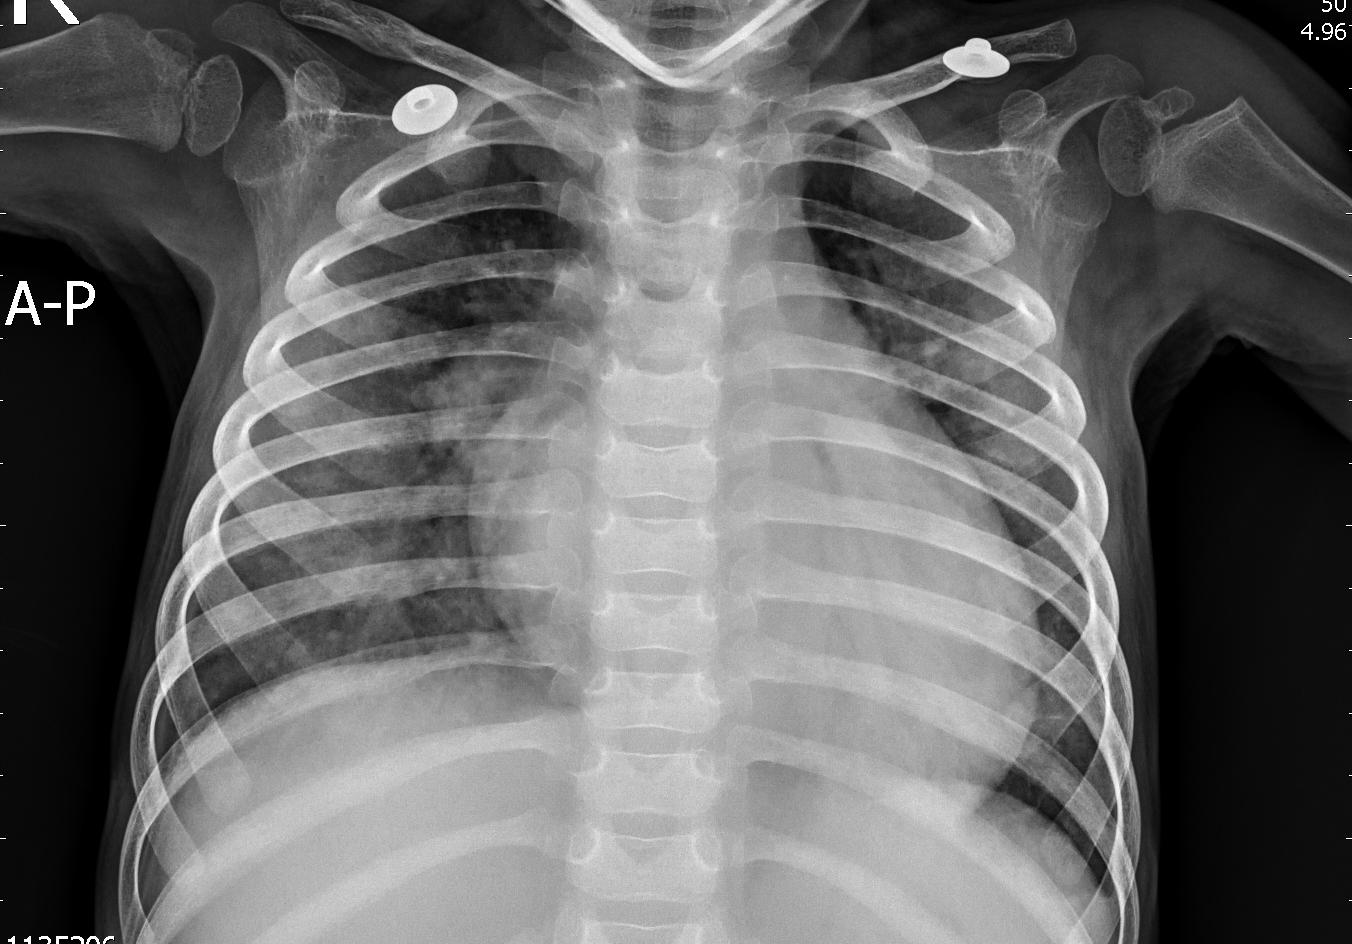
Diagnosis: PNEUMONIA